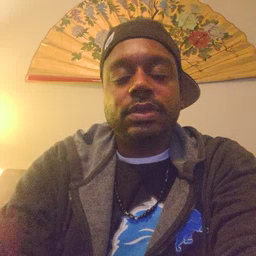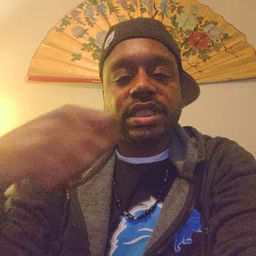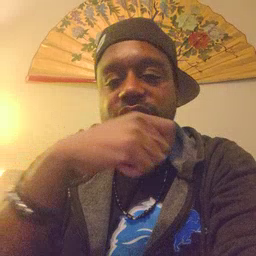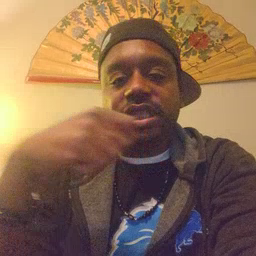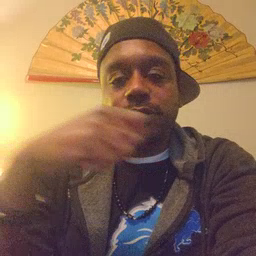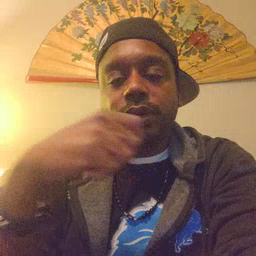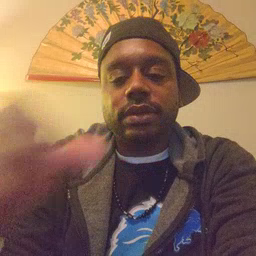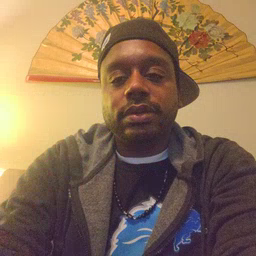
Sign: toothbrush